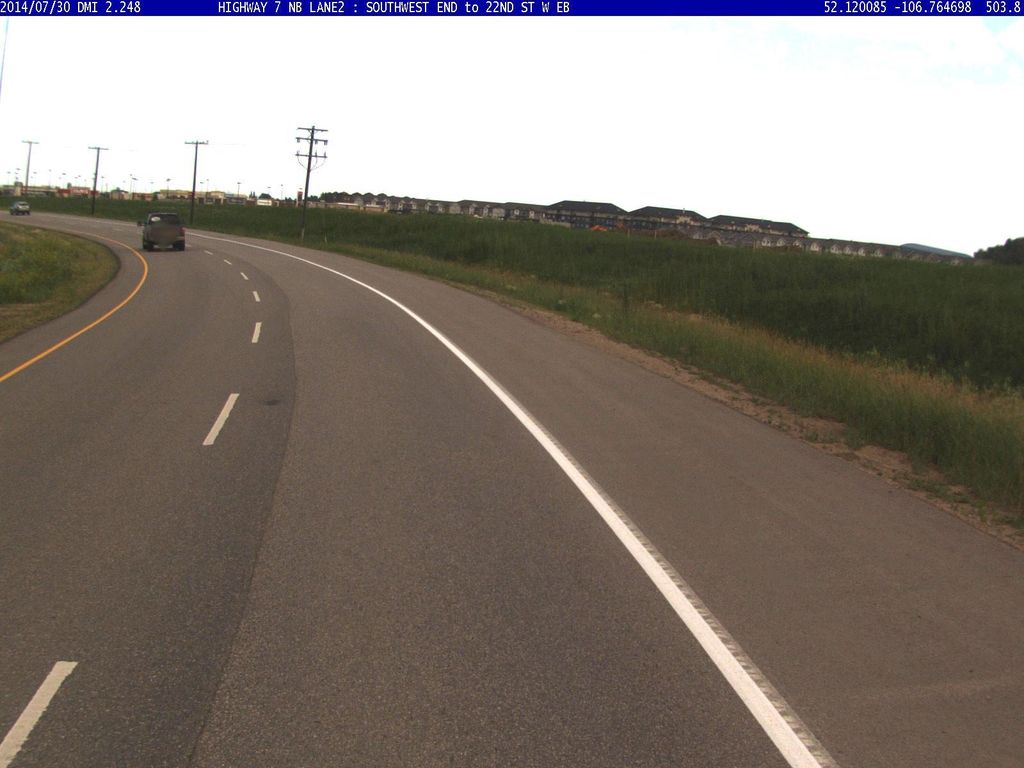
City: saskatoon